Milling tool wear sample.
Tool blade image: 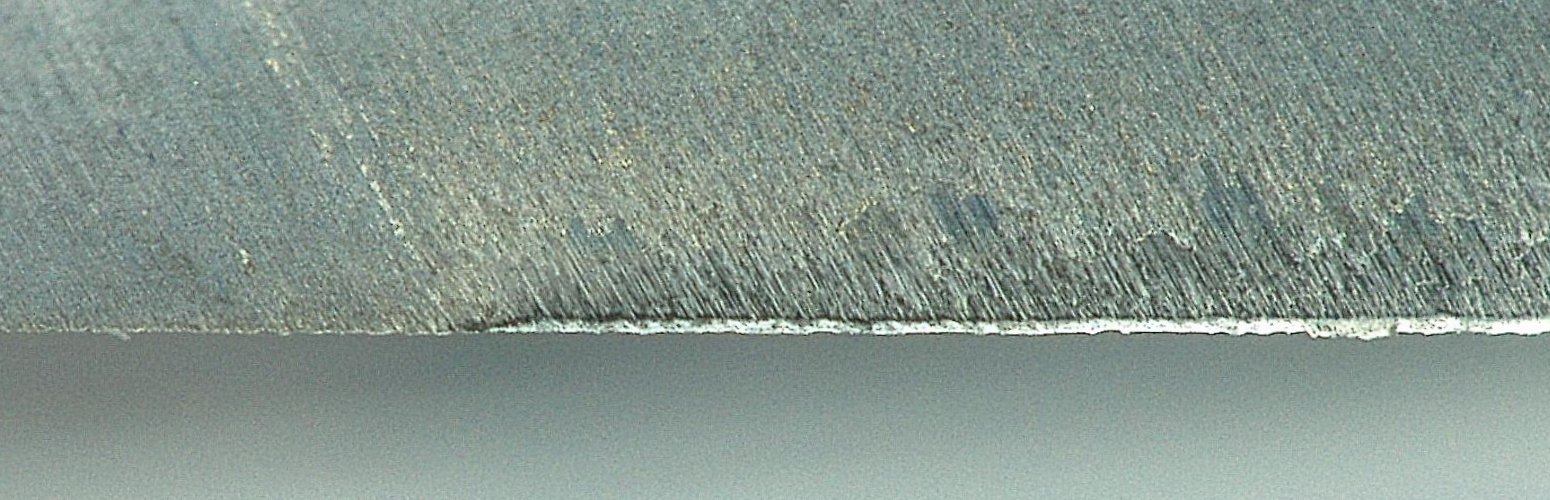
Chip image: 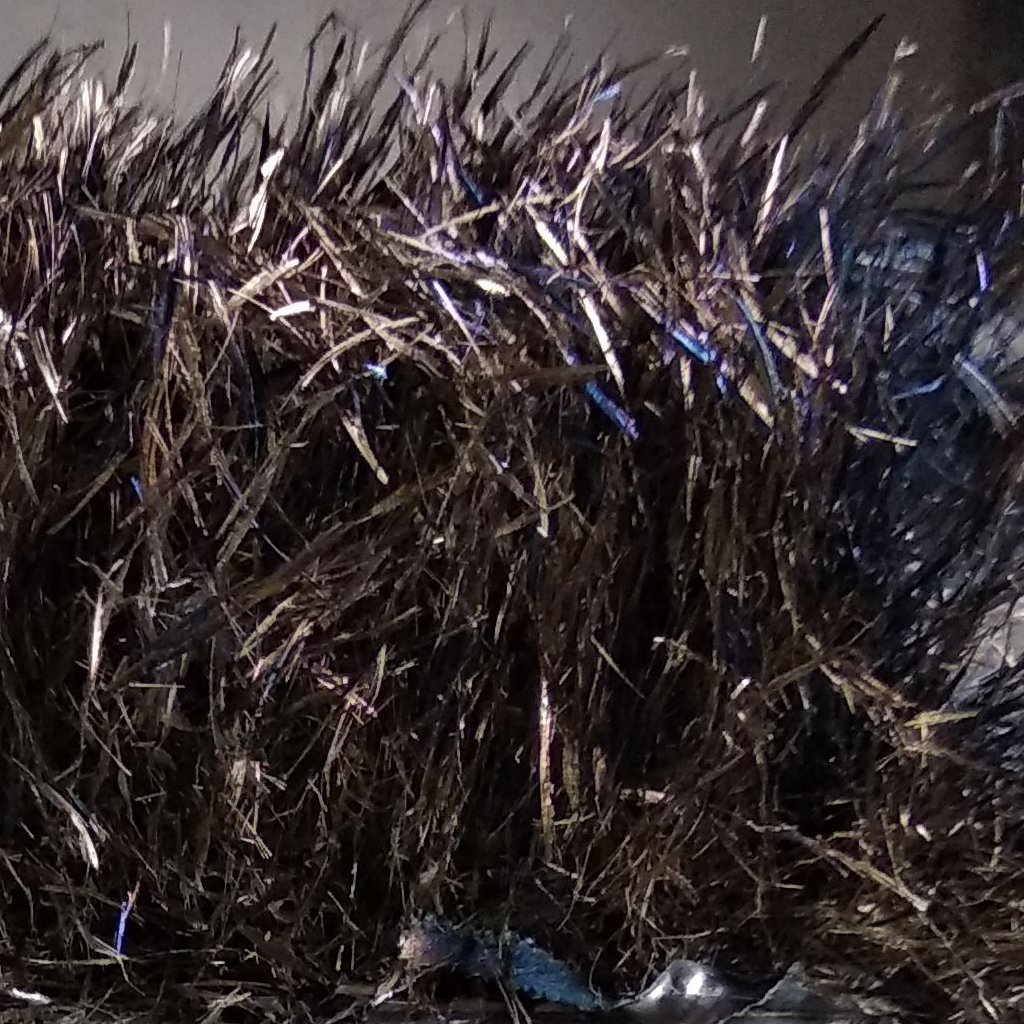
Workpiece image: 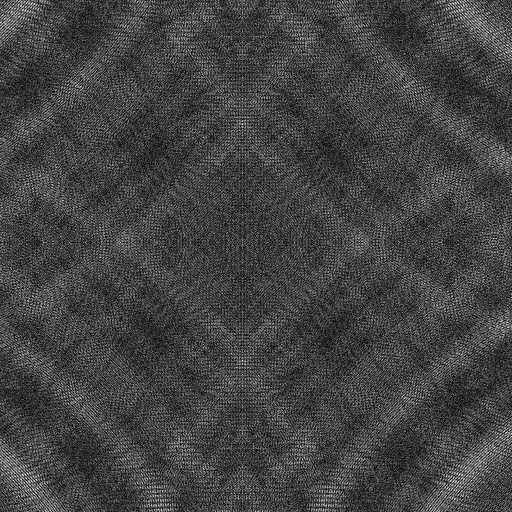
Tool wear state: sharp
Gaps: 0
Flank wear: 33.32
Overhang: 19.04
Force-signal Mel-spectrograms (X, Y, Z axes): 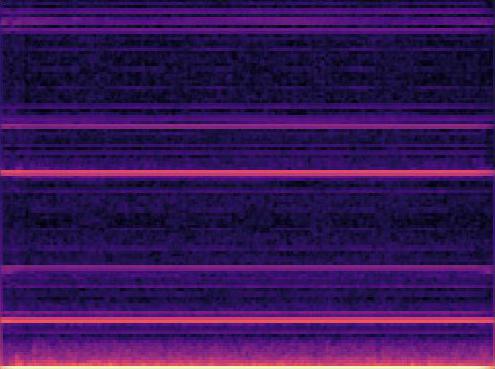 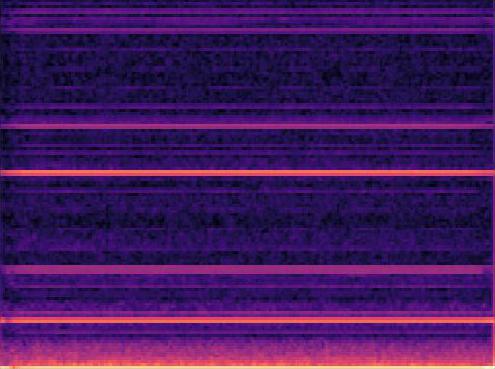 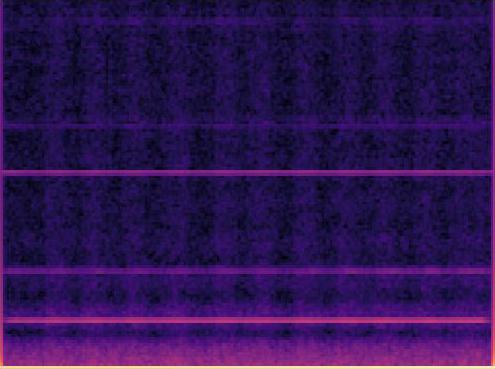
Force-signal scalograms (X, Y, Z axes): 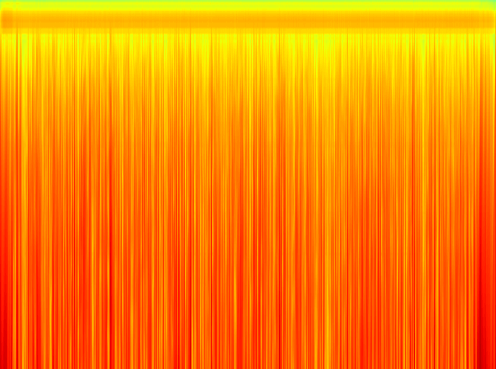 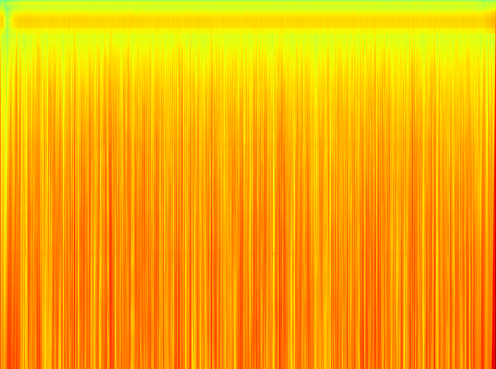 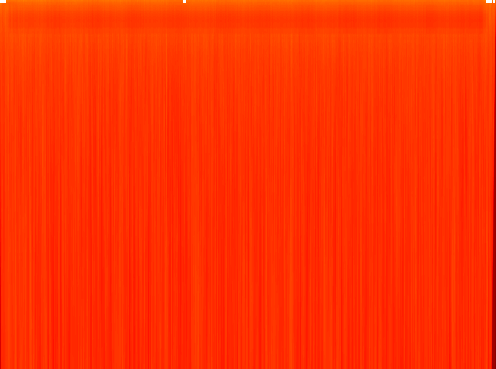
Force phase: initial_break_in_wear